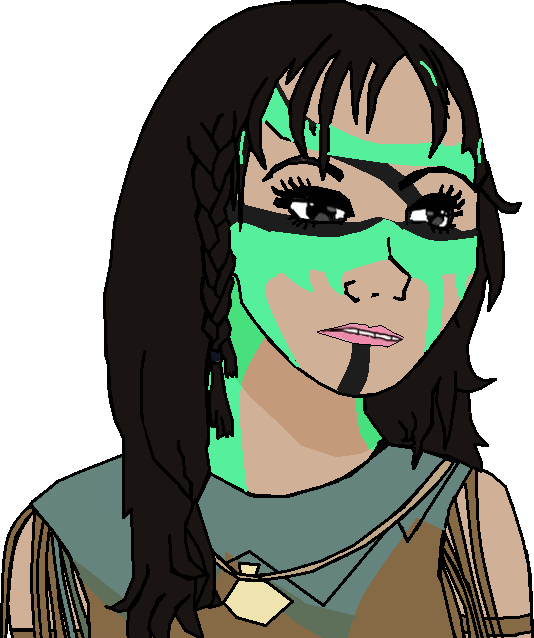
Label: 5_Daddys_Girl